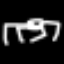
Label: frog